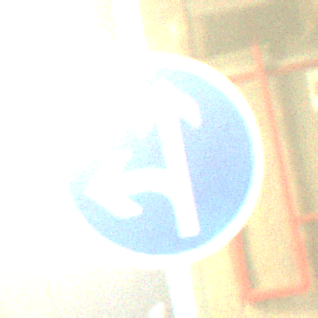
Verkehrszeichen: VorgeschriebeneFahrtrichtungGeradeausOderLinks
Umgebung: Roofed, Special
Tageszeit: MorningAfternoon
Wetter: NotSpecified
Licht: Artificial
Jahreszeit: NotSpecified
Kontrast: MediumContrast